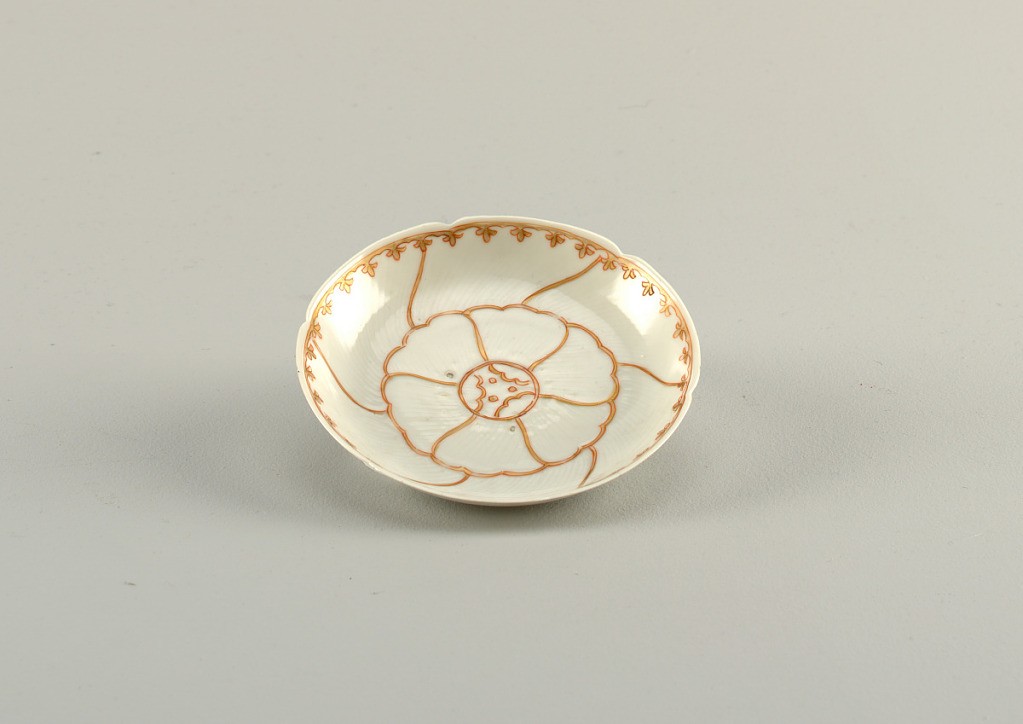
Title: Saucer
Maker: Le Nove Porcelain Manufactory, Italian, established ca. 1727
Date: ca. 1765
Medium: porcelain, vitreous enamel, gold
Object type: saucer
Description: Decorated in red and gold, in outline of conventionalized petals. At center are three dots.